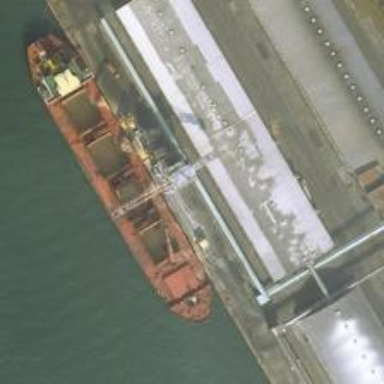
The dock is not very busy, since we cannot see other ships except for this ship in the shipment of goods .